Interaction volume radius: 5 \u00c5
Interaction volume height: 10 \u00c5
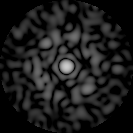
Disorder parameter: 0.8488